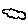
Label: cloud